Question: I've written a camera app (activity) that takes a picture, but the preview that shows the live picture of camera doesn't look nice, it's a bit tall, like this :

Here is the code for my camera preview :
'''
public class CameraPreview extends SurfaceView implements SurfaceHolder.Callback
{
private SurfaceHolder mHolder ;
private Camera mCamera;
public CameraPreview(Context context , Camera camera)
{
super(context) ;
mCamera = camera ;
mHolder = getHolder();
mHolder.addCallback(this);
mHolder.setType(SurfaceHolder.SURFACE_TYPE_PUSH_BUFFERS);
}
public void surfaceCreated(SurfaceHolder holder)
{
try
{
mCamera.setPreviewDisplay(holder);
mCamera.startPreview();
}
catch(IOException e)
{
Log.d(TAG,"Camera Preview Failed!: "+e.getMessage());
}
}
public void surfaceChanged(SurfaceHolder holder , int m , int n , int w)
{
}
public void surfaceDestroyed(SurfaceHolder holder)
{
}
}
<?xml version="1.0" encoding="utf-8"?>
<LinearLayout xmlns:android="http://schemas.android.com/apk/res/android"
android:layout_width="fill_parent"
android:layout_height="fill_parent"
android:orientation="vertical" >
<FrameLayout
android:id="@+id/camera_preview"
android:layout_width="wrap_content"
android:layout_height="0dip"
android:layout_weight="0.86" />
<Button
android:id="@+id/button_capture"
android:layout_width="wrap_content"
android:layout_height="wrap_content"
android:layout_marginBottom="16dp"
android:gravity="center"
android:onClick="capture"
android:text="Capture" />
<Button
android:id="@+id/button_accept"
android:layout_width="115dp"
android:layout_height="wrap_content"
android:text="Accept"
android:visibility="gone"
android:onClick = "accept" />
<Button
android:id="@+id/button_retake"
android:layout_width="107dp"
android:layout_height="wrap_content"
android:text="Retake"
android:visibility="gone"
android:onClick = "retake"/>
</LinearLayout>
'''
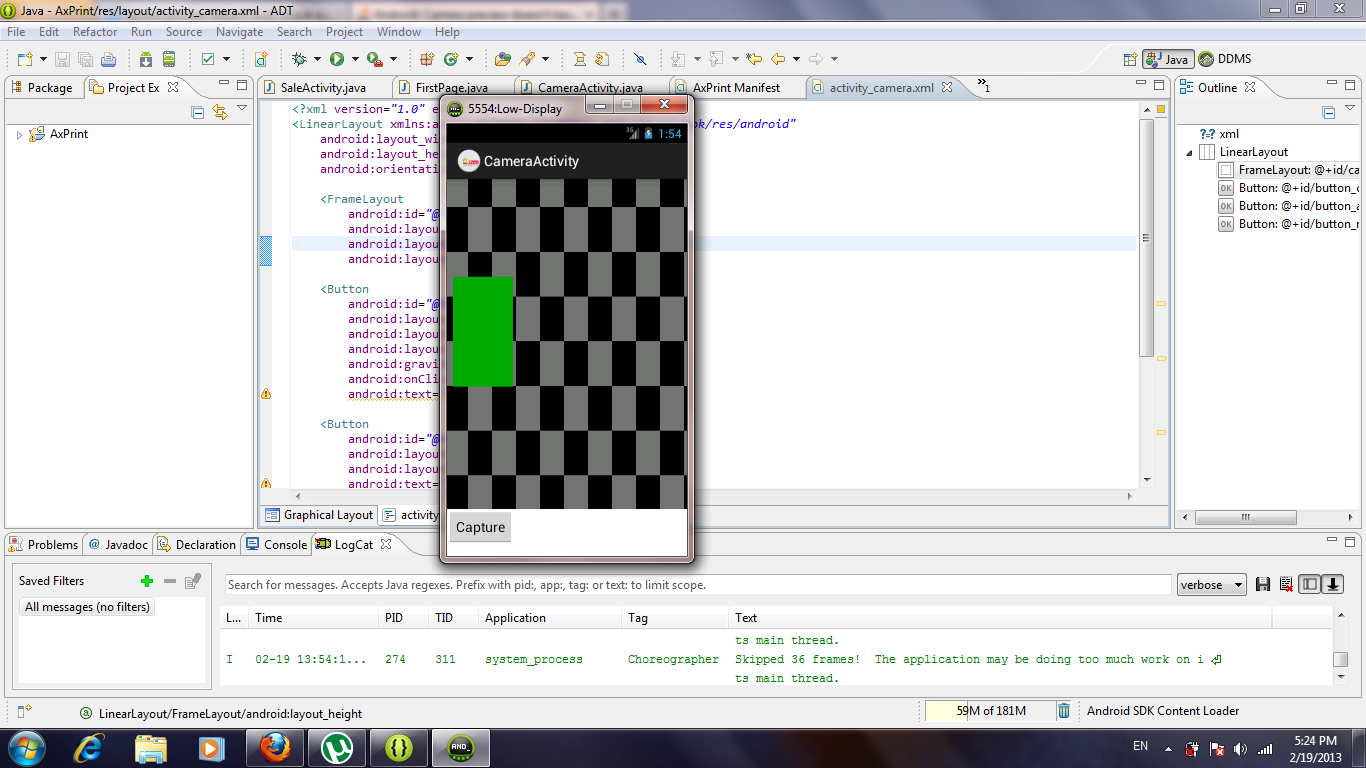
Answer: '''
public class IQCameraView extends ViewGroup implements SurfaceHolder.Callback {
public static final int CAMERA_ERROR = 0;
public static final int CAMERA_RESULT = 1;
private final String TAG = "Preview";
private SurfaceView mSurfaceView;
private SurfaceHolder mHolder;
private Size mPreviewSize;
private List<Size> mSupportedPreviewSizes;
private Camera mCamera;
private boolean mCameraActive;
private IQCameraCallback mCallback;
/**
* @param mCallback
* of type IQCameraCallback
* @return of type null setter function for mCallback
* @since 10 Oct 2012
*/
public void setmCallback(IQCameraCallback mCallback) {
this.mCallback = mCallback;
}
/**
* @param context
* of type Context
* @return of type boolean function which will check the system has a camera
* or not
* @since 10 Oct 2012
*/
public static boolean checkCameraHardware(Context context) {
if (context.getPackageManager().hasSystemFeature(
PackageManager.FEATURE_CAMERA)) {
return true;
} else {
return false;
}
}
/**
* @param context
* Constructor function
* @since 16 Oct 2012
*/
public IQCameraView(Context context) {
super(context);
mSurfaceView = new SurfaceView(context);
addView(mSurfaceView);
mHolder = mSurfaceView.getHolder();
mHolder.addCallback(this);
mHolder.setType(SurfaceHolder.SURFACE_TYPE_PUSH_BUFFERS);
}
/**
* @param camera
* of type Camera
* @return of type null setter function for mCamera
* @since 16 Oct 2012
*/
public void setCamera(Camera camera) {
mCamera = camera;
if (mCamera != null) {
mSupportedPreviewSizes = mCamera.getParameters()
.getSupportedPreviewSizes();
requestLayout();
}
}
/**
* @param of
* type null
* @return of type null function which will get the current frame from the
* camera
* @since 16 Oct 2012
*/
public void takePicture() {
if (null != mCamera && mCameraActive) {
mCamera.takePicture(null, null, new IQPhotoHandler(getContext(),
this));
}
}
/**
* @param result
* of type String
* @return of type null function which will be called when the image save is
* complete
* @since 16 Oct 2012
*/
public void onImageCapture(final String result) {
if (null != mCallback) {
mCallback.onCameraCallback(CAMERA_RESULT, result);
}
mCamera.startPreview();
}
/*
* (non-Javadoc)
*
* @see android.view.View#onMeasure(int, int)
*
* @since 16 Oct 2012
*/
@Override
protected void onMeasure(int widthMeasureSpec, int heightMeasureSpec) {
// We purposely disregard child measurements because act as a
// Wrapper to a SurfaceView that centers the camera preview instead of
// stretching it.
final int width = resolveSize(getSuggestedMinimumWidth(),
widthMeasureSpec);
final int height = resolveSize(getSuggestedMinimumHeight(),
heightMeasureSpec);
setMeasuredDimension(width, height);
if (mSupportedPreviewSizes != null) {
mPreviewSize = getPreviewSize(mSupportedPreviewSizes, width, height);
}
}
/*
* (non-Javadoc)
*
* @see android.view.ViewGroup#onLayout(boolean, int, int, int, int)
*
* @since 16 Oct 2012
*/
@Override
protected void onLayout(boolean changed, int l, int t, int r, int b) {
if (changed && getChildCount() > 0) {
final View child = getChildAt(0);
final int width = r - l;
final int height = b - t;
int previewWidth = width;
int previewHeight = height;
// Center the child SurfaceView within the parent.
if (width * previewHeight > height * previewWidth) {
final int scaledChildWidth = previewWidth * height
/ previewHeight;
child.layout((width - scaledChildWidth) / 2, 0,
(width + scaledChildWidth) / 2, height);
} else {
final int scaledChildHeight = previewHeight * width
/ previewWidth;
child.layout(0, (height - scaledChildHeight) / 2, width,
(height + scaledChildHeight) / 2);
}
}
}
/**
* @param of
* type null
* @return of type null function which will release teh camera
* @since 16 Oct 2012
*/
public void releaseCamera() {
if (null != mCamera && mCameraActive) {
mCamera.stopPreview();
mCamera.release();
mCamera = null;
}
mCameraActive = false;
}
/*
* (non-Javadoc)
*
* @see
* android.view.SurfaceHolder.Callback#surfaceCreated(android.view.SurfaceHolder
* )
*
* @since 16 Oct 2012
*/
public void surfaceCreated(SurfaceHolder holder) {
try {
if (mCamera != null) {
mCamera.setPreviewDisplay(holder);
}
} catch (IOException e) {
Log.e(TAG, "IOException caused by setPreviewDisplay()", e);
}
}
/*
* (non-Javadoc)
*
* @see android.view.SurfaceHolder.Callback#surfaceDestroyed(android.view.
* SurfaceHolder)
*
* @since 16 Oct 2012
*/
public void surfaceDestroyed(SurfaceHolder holder) {
releaseCamera();
}
/*
* (non-Javadoc)
*
* @see
* android.view.SurfaceHolder.Callback#surfaceChanged(android.view.SurfaceHolder
* , int, int, int)
*
* @since 16 Oct 2012
*/
public void surfaceChanged(SurfaceHolder holder, int format, int w, int h) {
Camera.Parameters parameters = mCamera.getParameters();
parameters.setPreviewSize(mPreviewSize.width, mPreviewSize.height);
parameters.setPictureSize(mPreviewSize.width, mPreviewSize.height);
parameters.setPictureFormat(PixelFormat.JPEG);
mCamera.setDisplayOrientation(90);
requestLayout();
try {
mCamera.setParameters(parameters);
} catch (Exception e) {
System.out.print("hih");
}
mCamera.startPreview();
mCameraActive = true;
}
/**
* @param sizes
* of type List
* @param w
* of type int
* @param h
* of type int
* @return optionalSize of type Size function which will find the exact size
* required for teh camera view
* @since 16 Oct 2012
*/
private Size getPreviewSize(List<Size> sizes, int w, int h) {
final double ASPECT_TOLERANCE = 0.1;
double targetRatio = (double) w / h;
if (sizes == null)
return null;
Size optimalSize = null;
double minDiff = Double.MAX_VALUE;
int targetHeight = h;
for (Size size : sizes) {
double ratio = (double) size.width / size.height;
if (Math.abs(ratio - targetRatio) > ASPECT_TOLERANCE)
continue;
if (Math.abs(size.height - targetHeight) < minDiff) {
optimalSize = size;
minDiff = Math.abs(size.height - targetHeight);
}
}
// Cannot find the one match the aspect ratio, ignore the requirement
if (optimalSize == null) {
minDiff = Double.MAX_VALUE;
for (Size size : sizes) {
if (Math.abs(size.height - targetHeight) < minDiff) {
optimalSize = size;
minDiff = Math.abs(size.height - targetHeight);
}
}
}
return optimalSize;
}
/**
* @author rajeshcp
* @since 16 Oct 2012
*/
public static interface IQCameraCallback {
public void onCameraCallback(final int type, final Object param);
}
}
'''
Try this code have used for a project, hope this will help